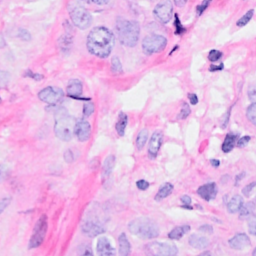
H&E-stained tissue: Breast